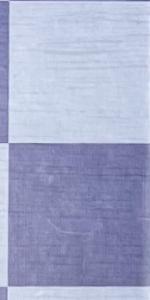
Label: Empty